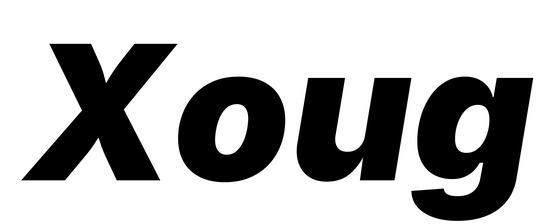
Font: Inter-Italic_Black_Italic